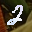
Label: 2